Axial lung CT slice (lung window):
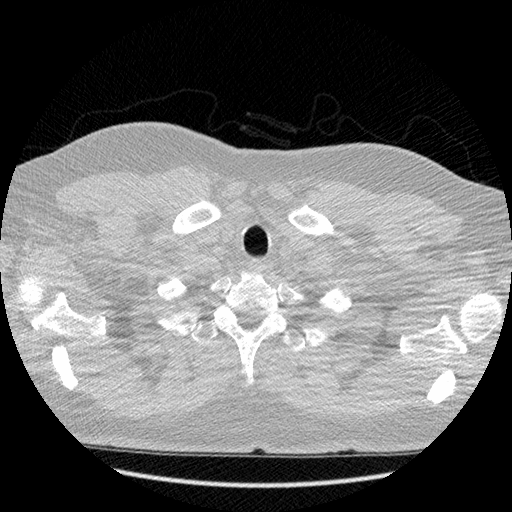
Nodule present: no